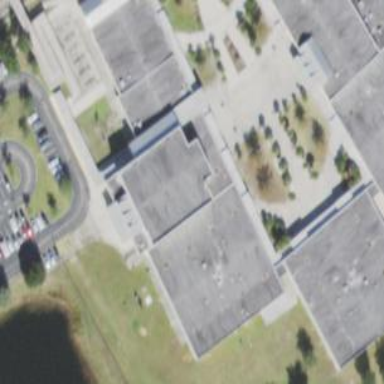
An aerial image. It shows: School building.